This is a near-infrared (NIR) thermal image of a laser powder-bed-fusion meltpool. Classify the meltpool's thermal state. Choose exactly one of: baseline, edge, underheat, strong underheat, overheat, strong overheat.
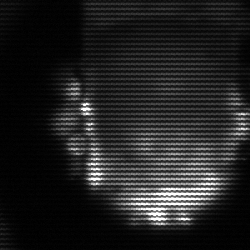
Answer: baseline